Interaction volume radius: 10 \u00c5
Interaction volume height: 30 \u00c5
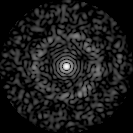
Disorder parameter: 0.8272